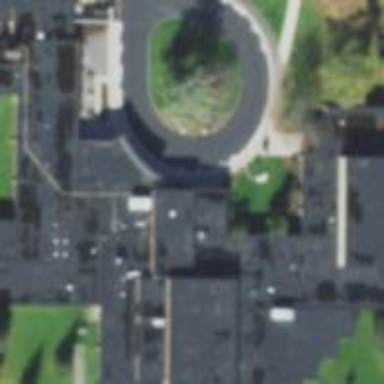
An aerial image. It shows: School building.